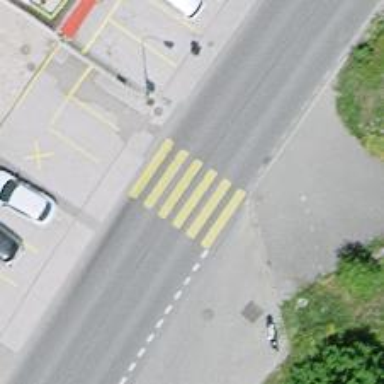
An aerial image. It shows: Marked crossing on the road.